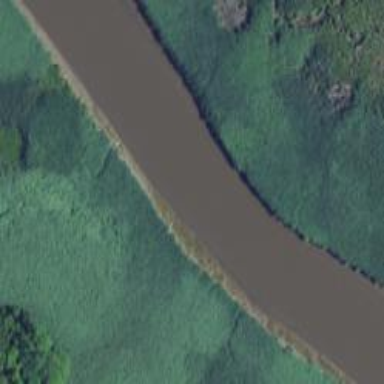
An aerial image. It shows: Beautiful river scene.